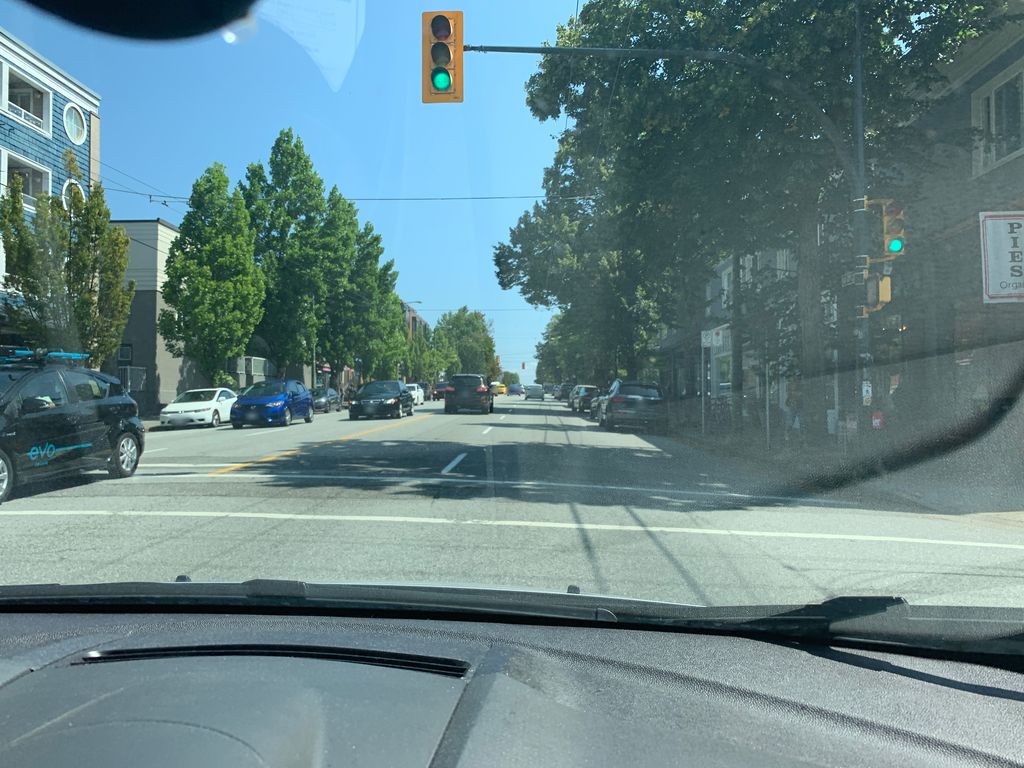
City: vancouver